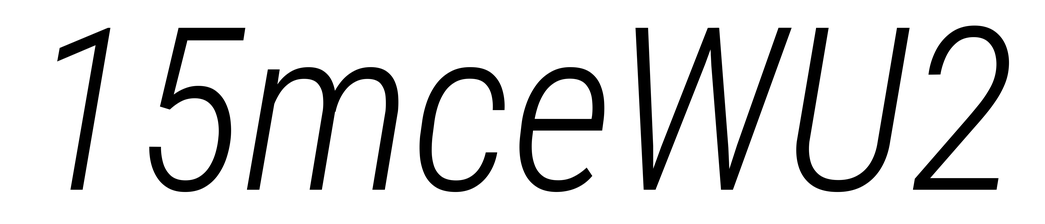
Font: Roboto-Italic_Condensed_Light_Italic